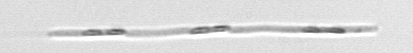
Label: Leptocylindrus